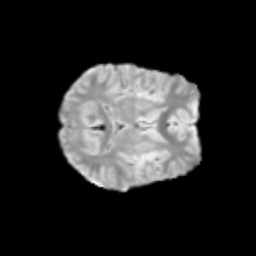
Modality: T2w
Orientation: axial
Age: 12
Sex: female
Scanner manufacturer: siemens
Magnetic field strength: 3 T
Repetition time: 3.8 s
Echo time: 0.07 s